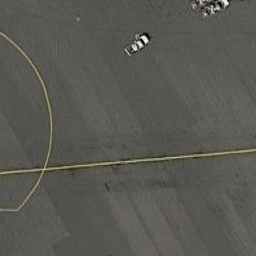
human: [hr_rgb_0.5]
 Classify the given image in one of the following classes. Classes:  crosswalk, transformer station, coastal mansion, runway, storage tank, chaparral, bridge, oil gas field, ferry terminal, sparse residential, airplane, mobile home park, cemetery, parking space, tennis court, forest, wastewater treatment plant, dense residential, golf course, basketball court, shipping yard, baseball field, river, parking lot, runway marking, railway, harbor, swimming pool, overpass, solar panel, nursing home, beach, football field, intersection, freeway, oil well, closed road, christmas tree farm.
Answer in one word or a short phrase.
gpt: runway marking